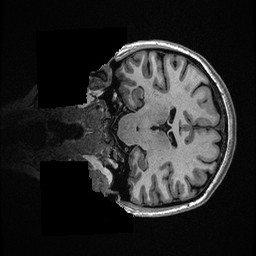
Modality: T1w
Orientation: coronal
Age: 30
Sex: female
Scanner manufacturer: ge
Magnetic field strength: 3 T
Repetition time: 0.006952 s
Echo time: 0.00292 s